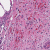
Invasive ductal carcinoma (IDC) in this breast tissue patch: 0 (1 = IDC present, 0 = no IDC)